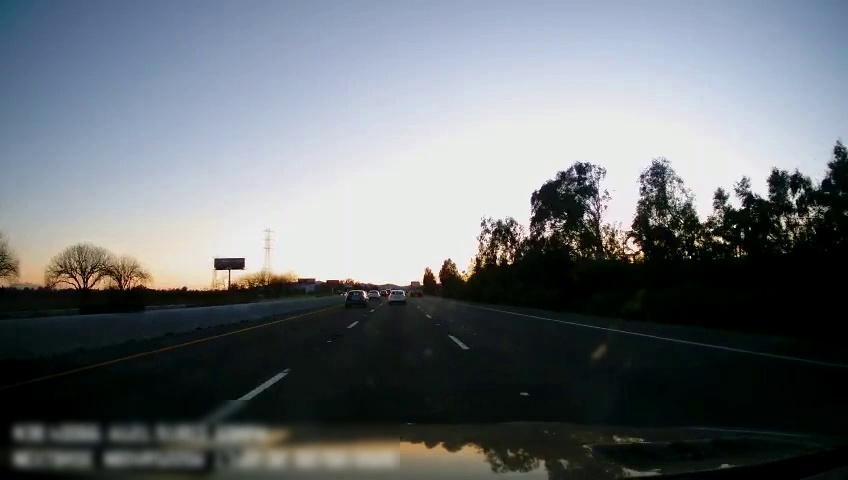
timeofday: Day
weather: Sunny
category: Drivable Space
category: Vehicles | Car
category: Vehicles | Car
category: Vehicles | Car
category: Vehicles | Truck
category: Lanes | Current Lane
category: Lanes | Current Lane
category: Lanes | Alternate Lane
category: Lanes | Alternate Lane